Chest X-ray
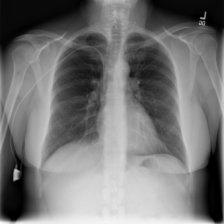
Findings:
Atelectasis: negative
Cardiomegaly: negative
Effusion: negative
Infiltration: negative
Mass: negative
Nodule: negative
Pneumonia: negative
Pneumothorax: negative
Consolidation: negative
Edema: negative
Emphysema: negative
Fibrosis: negative
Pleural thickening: negative
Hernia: negative